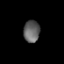
Tissue: prostate
Cell type: Endothelial cells
Senescence score: 0.6989
Nuclear area (px): 351
Mean DAPI intensity: 96.311